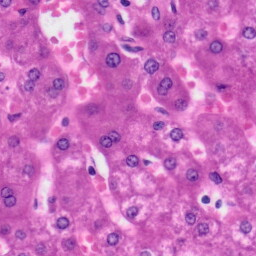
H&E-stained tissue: Liver